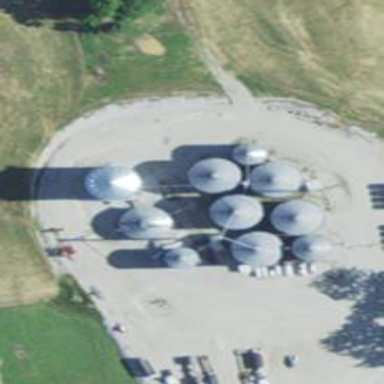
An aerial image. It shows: Silo.